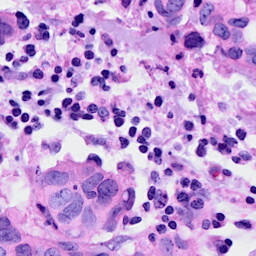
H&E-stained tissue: Breast